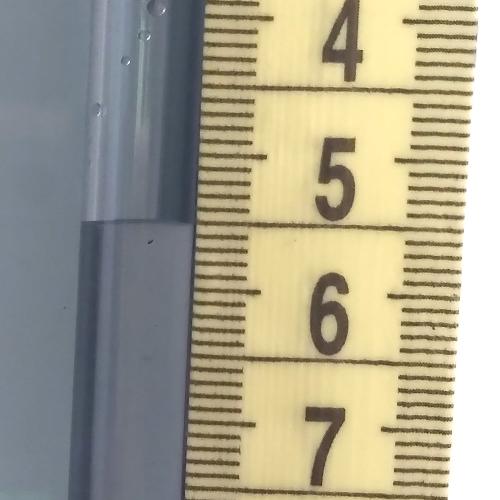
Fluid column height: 5.5 cm